Question: ## The scenario...
I'm developing a web site in and that displays product listings (hereafter referred to as "Posts") generated by the users. In this site, I have a search box that allows the user to find his post more easily. The search box is designed to allow the user to input specific which will hopefully provide a more customized search. For example:

In the example above, the user has specified that he would like to search for books with an author matching the name "John Smith" with the tags "Crime" and "Suspense".
1. My SearchBoxManager class retrieves these key names (Author, Tags) and the key values (John Smith, Crime, Suspense).
2. I run a SQL query using those parameters looking for exact matching.
3. I extract each word from the key values so I can search them separately.
4. This is where I am having issues. I run a SQL query using those parameters looking for non-exact matching (e.g., '%John%', '%Smith%'). This step is to create a system of results based on relevancy. This is my first relevancy algorithm so I may be going about it the wrong way.
---
## The problem...
In order for the third step to work properly, I would like to place each set of separated words from the key values into a table-valued parameter, and then use that table-valued parameter in the SqlCommandText surrounded by the wildcard '%'.
In other words, because the number of words in each key value will probably change each time, I need to place them in a table-valued parameter of some kind. I also think I could string them together somehow and just use them directly in the query string, but I stopped mid-way because it was getting a little messy.
---
## The question...
-
Also, if any of you have developed a relevancy ranking algorithm for local search boxes or know of one, I would be ever-grateful if you could point me in the right direction.
Thank you in advance.
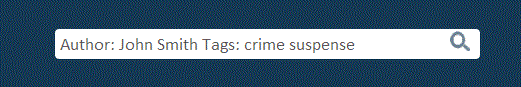
Answer: so some sample data
'''
create table authors ( id int, name varchar(200) )
insert into authors values (1, 'John Smith')
insert into authors values (2, 'Jack Jones')
insert into authors values (3, 'Charles Johnston')
'''
if you want to work with a table var we can make one and populate with a couple of search words
'''
declare @t table(word varchar(10) )
insert into @t select 'smith' union select 'jones'
'''
now we can select using wildcards
'''
select authors.* from authors, @t words
where authors.name like '%'+words.word+'%'
'''